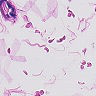
Metastatic tissue present: no